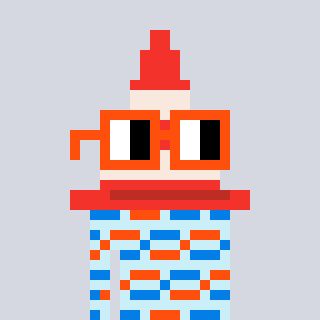
a pixel art character with square orange glasses, a cone-shaped head and a cold-colored body on a cool background